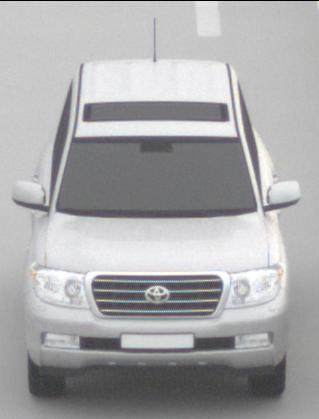
Make: Toyota
Model: Land Cruiser V8 4.7
Detailed model: Land Cruiser V8 (J20)
Model produced from: 2008/03
Model produced until: 2009/11
Doors: 5
Color: white
Road condition: dry road
Daytime: morning or afternoon
Contrast: low contrast